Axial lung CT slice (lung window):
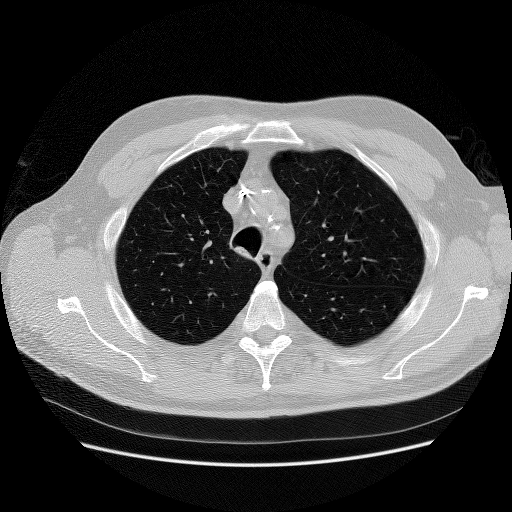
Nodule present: no